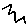
Label: zigzag